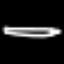
Label: pencil